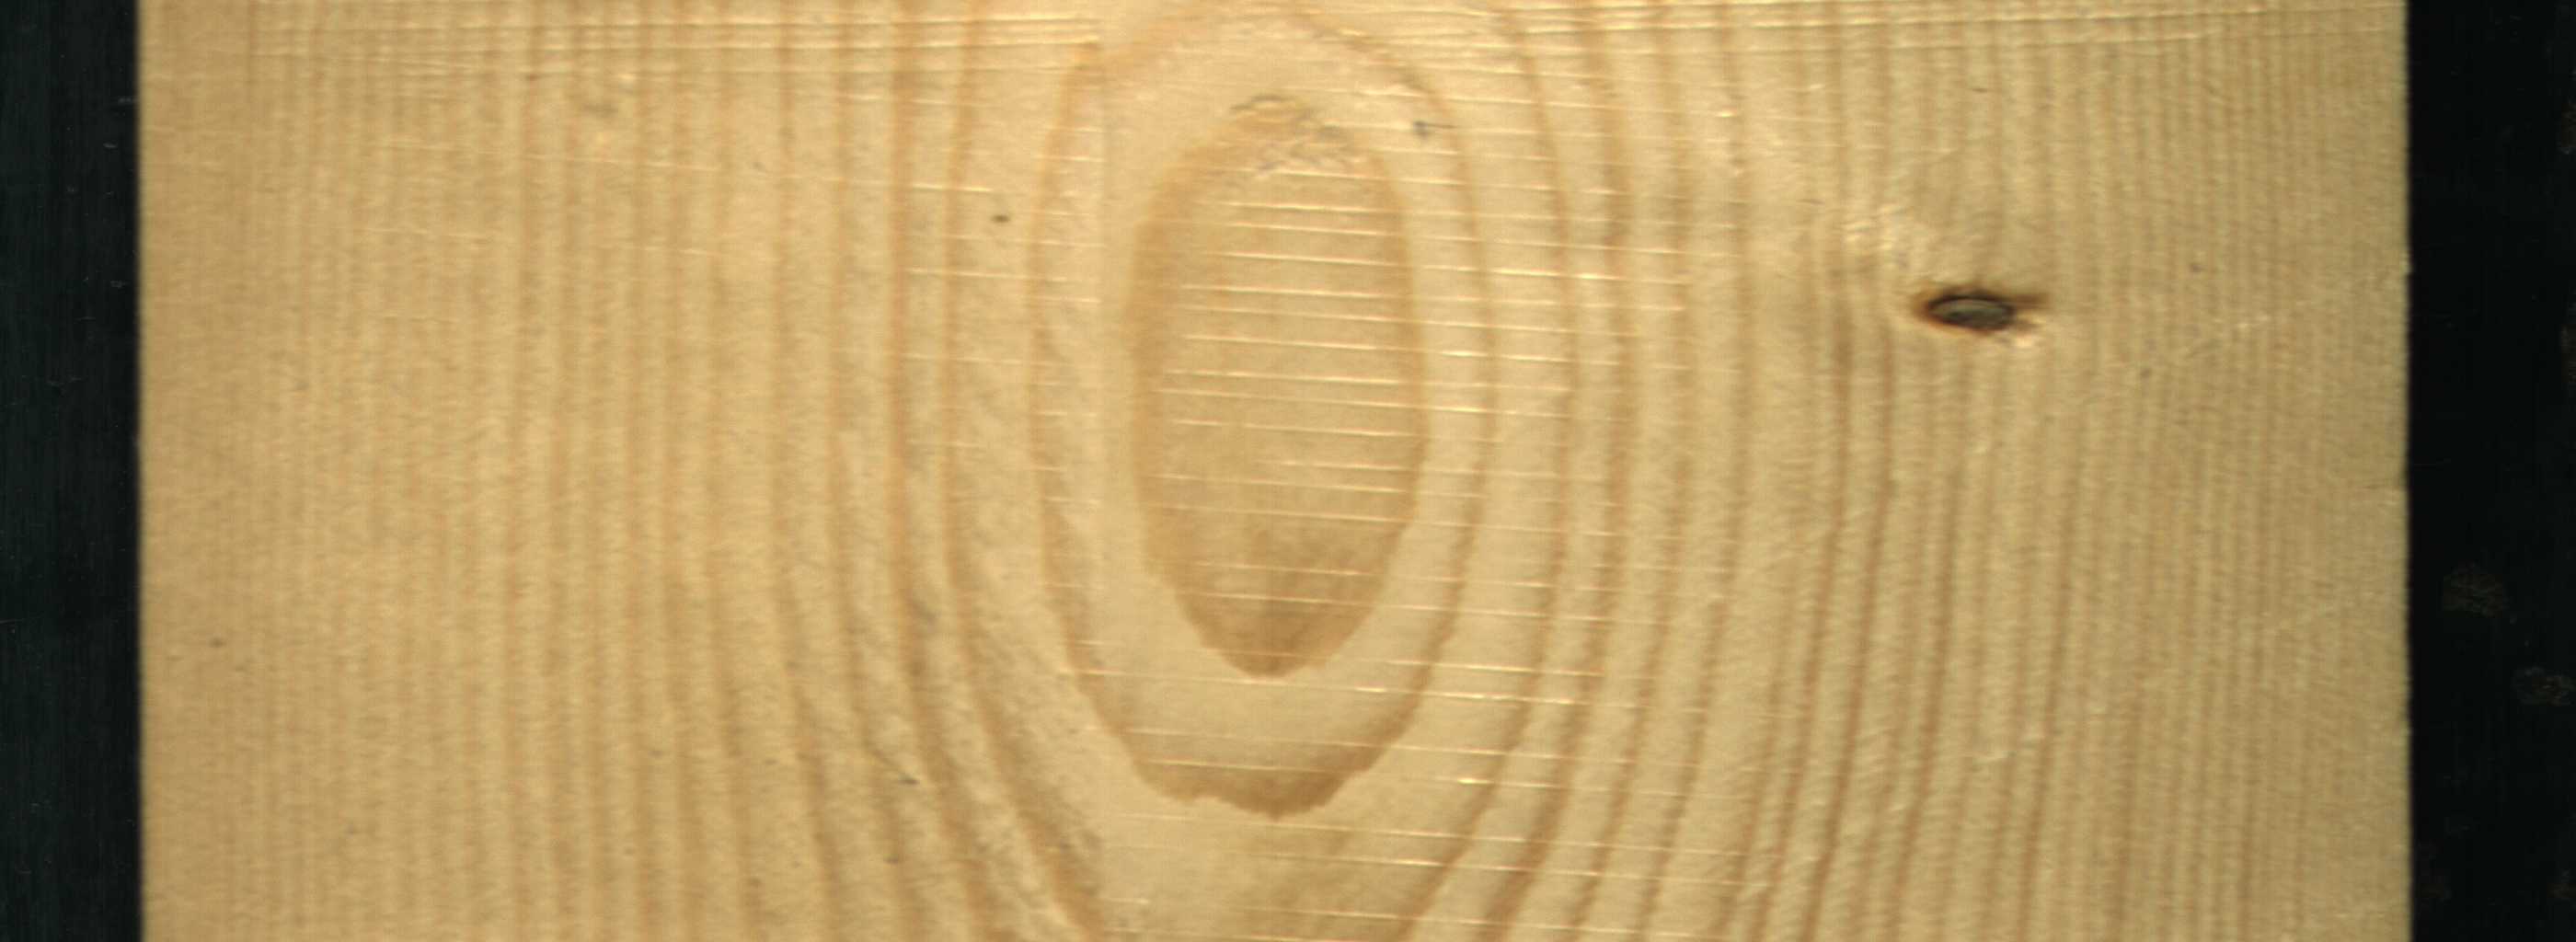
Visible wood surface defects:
Dead_Knot